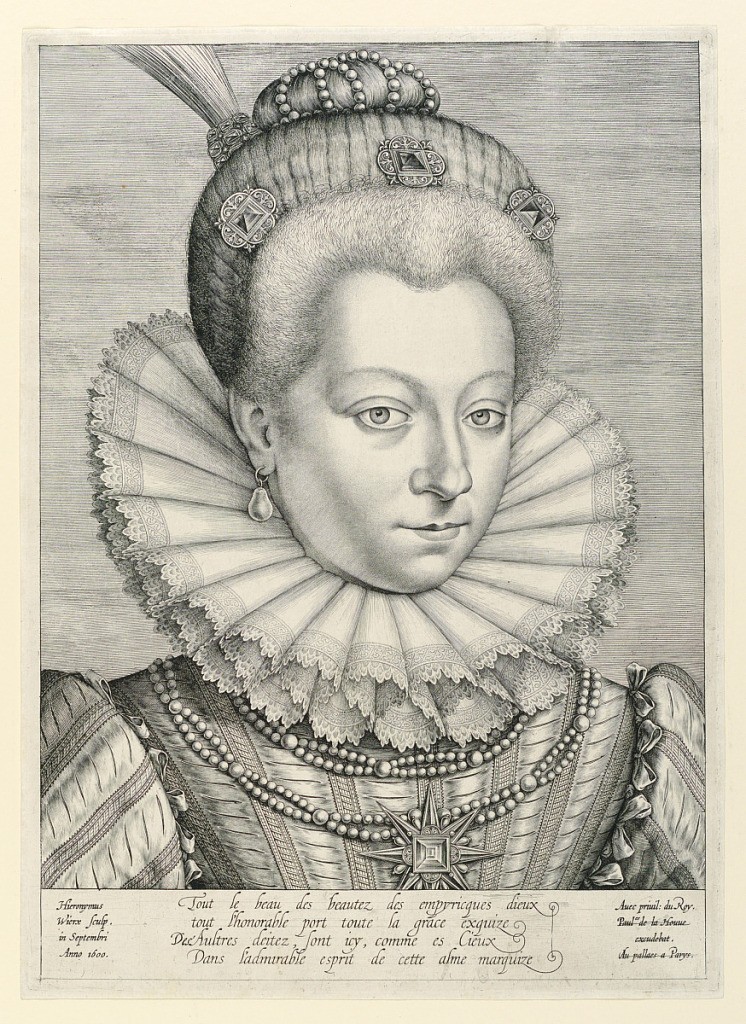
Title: Portrait of Catherine-Henriette de Balzac d'Entragues, Marquise de Verneuil (1579-1633)
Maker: Hieronymus Wierix, Flemish, 1553 - 1619
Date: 1600
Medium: Engraving on laid paper
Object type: Print
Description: Bust-length portrait of Catherine-Henriette de Balzac d'Entragues, mistress of King Henry IV of France. She is presented in 3/4 view, and wears a large ruff and elaborate jewelry.